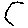
Label: hexagon